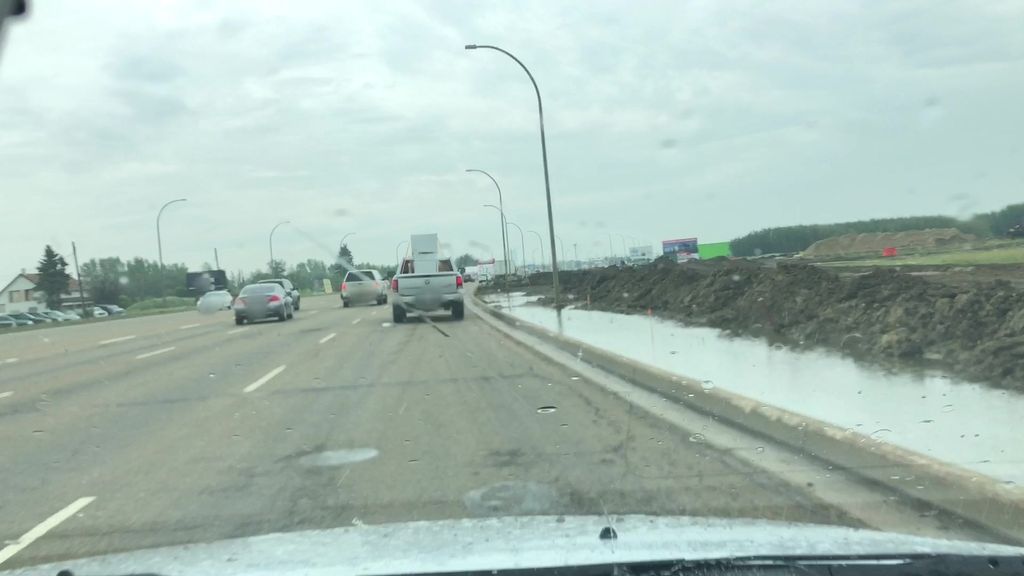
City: edmonton